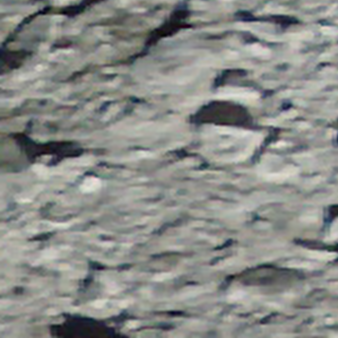
Label: other